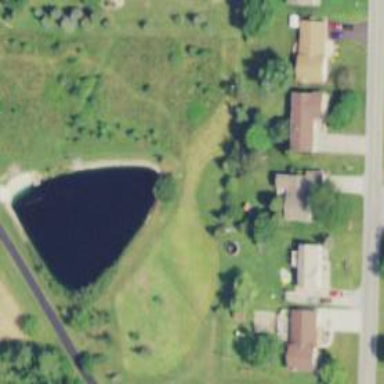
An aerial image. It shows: Pond surrounded by natural water.